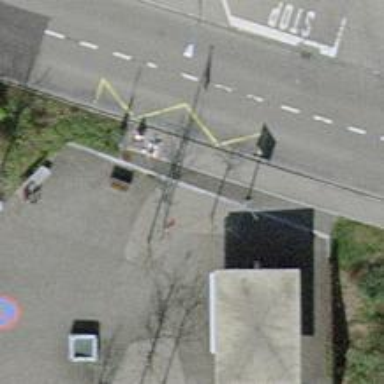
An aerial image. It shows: Bus stop with platform for public transport.